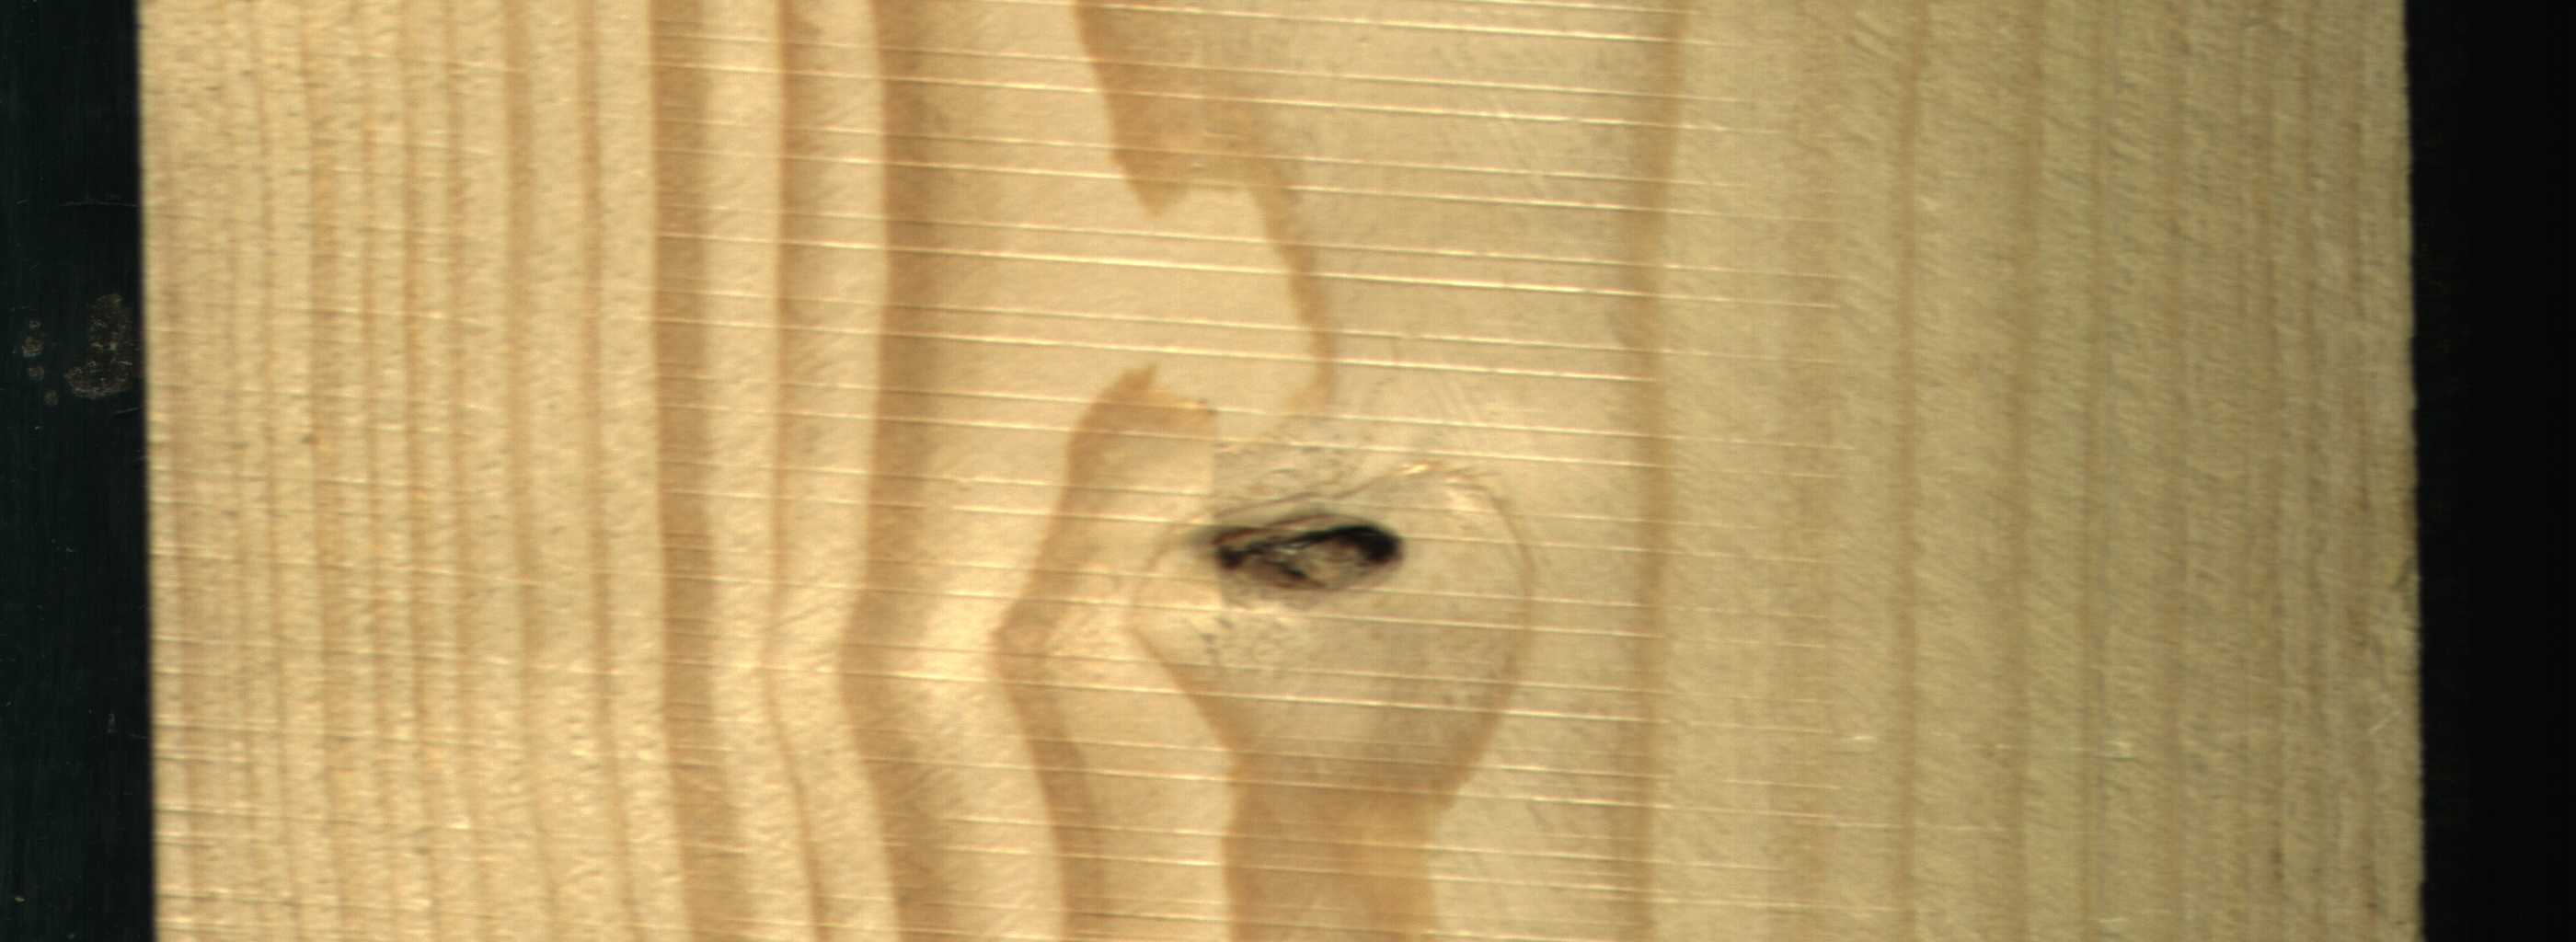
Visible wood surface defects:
Dead_Knot